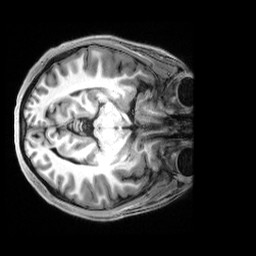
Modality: T1w
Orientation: axial
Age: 24
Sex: female
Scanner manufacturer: siemens
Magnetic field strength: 3 T
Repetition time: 2.5 s
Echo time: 0.00222 s